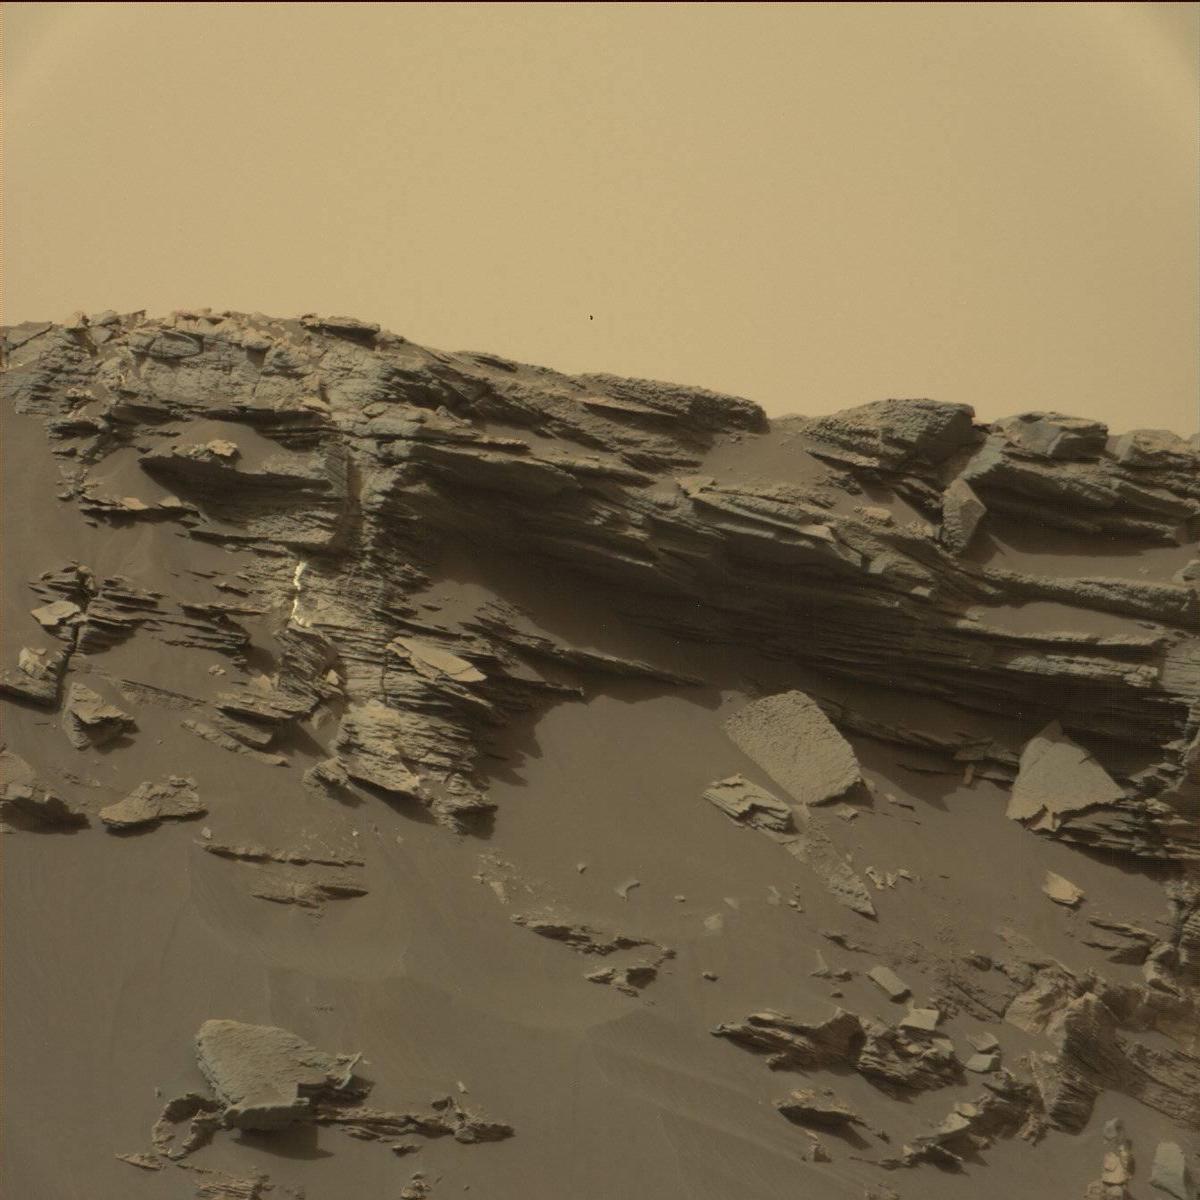
Terrain classes present: Bedrock, Rock, Sand / Soil, Sky